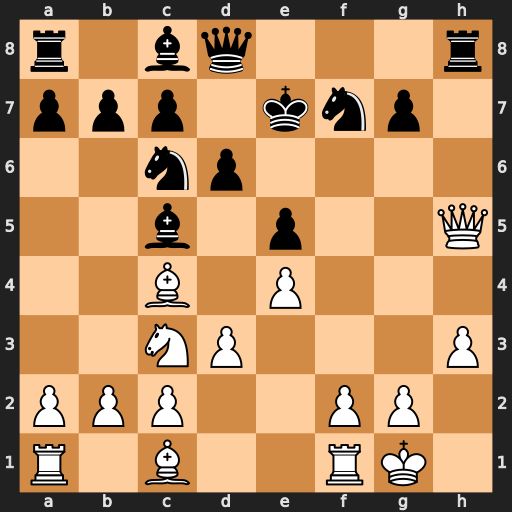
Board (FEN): r1bq3r/ppp1knp1/2np4/2b1p2Q/2B1P3/2NP3P/PPP2PP1/R1B2RK1
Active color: w
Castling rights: -
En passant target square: -
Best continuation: Qxf7#